Interaction volume radius: 5 \u00c5
Interaction volume height: 10 \u00c5
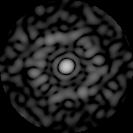
Disorder parameter: 0.7842